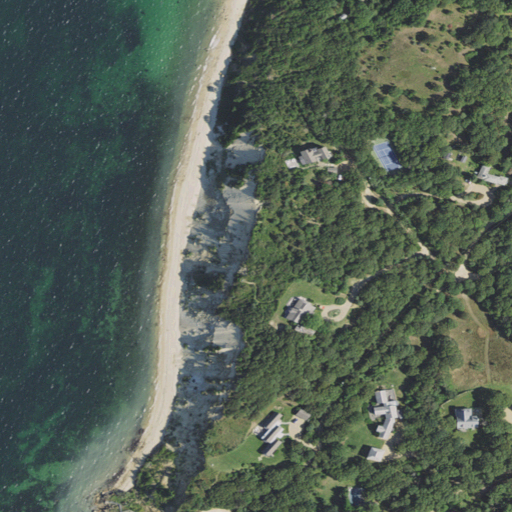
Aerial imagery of cliff(s) in Massachusetts named Makonikey Head containing open water, deciduous forest, barren land, low intensity development, open development, herbaceous wetlands, medium intensity development, and pasture